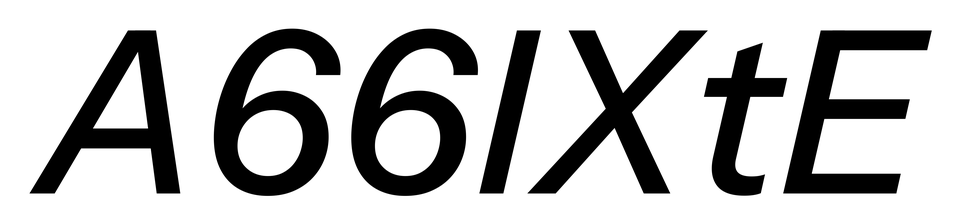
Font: InstrumentSans-Italic_Medium_Italic